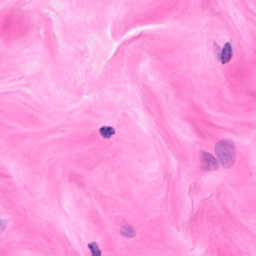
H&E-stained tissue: Breast